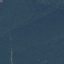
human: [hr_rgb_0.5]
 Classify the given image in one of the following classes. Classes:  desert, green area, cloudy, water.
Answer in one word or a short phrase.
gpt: green area